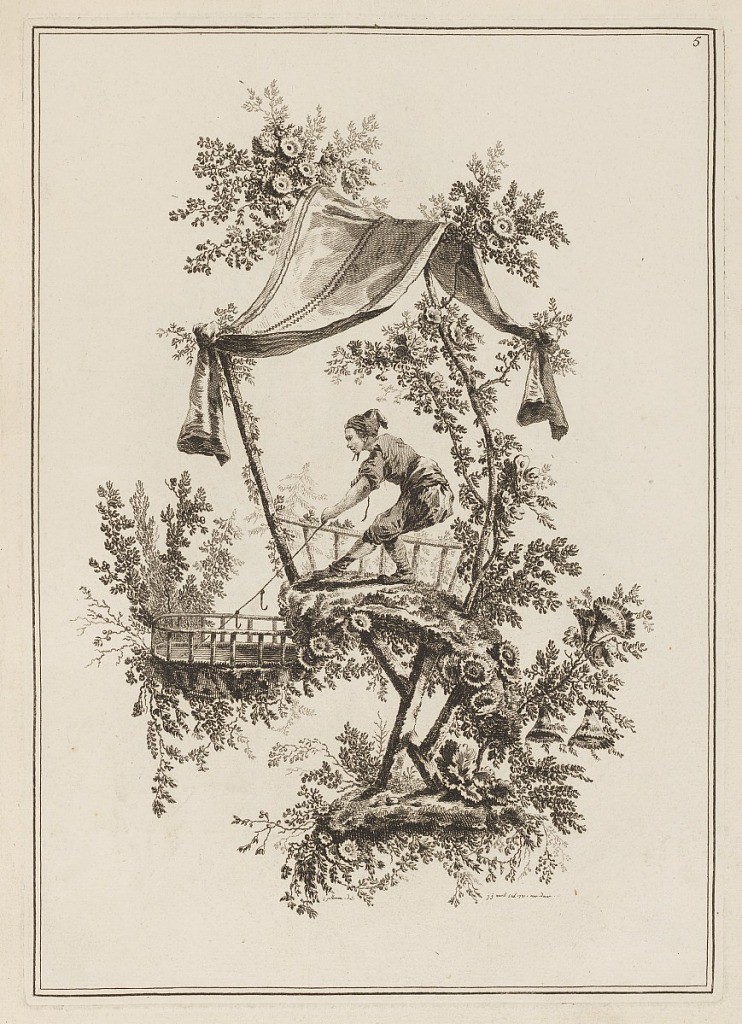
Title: Plate 5, "Suite de douze Pêcheurs et Chasseurs"
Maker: Jean-Baptiste Pillement, French, 1728–1808
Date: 1771
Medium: Etching on paper
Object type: Print
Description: Decorative landscape with Chinese figure under a canopy pulling in a line with two hooks. Two framing lines. Right top corner: "5"; bottom: "j. pillement.del."; "j. j. avril sculp. 1771.mar.dec…"